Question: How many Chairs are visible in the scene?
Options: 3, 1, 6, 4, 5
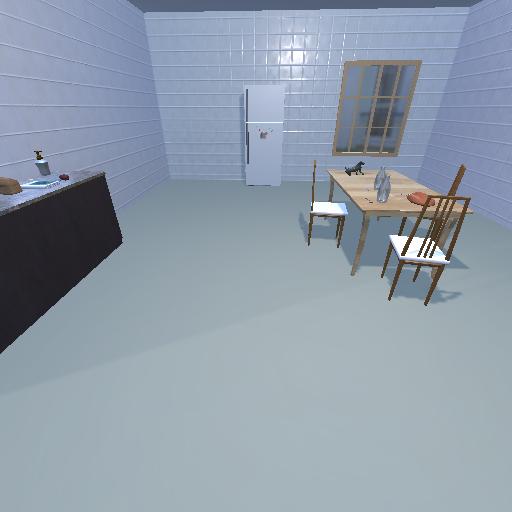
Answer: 3